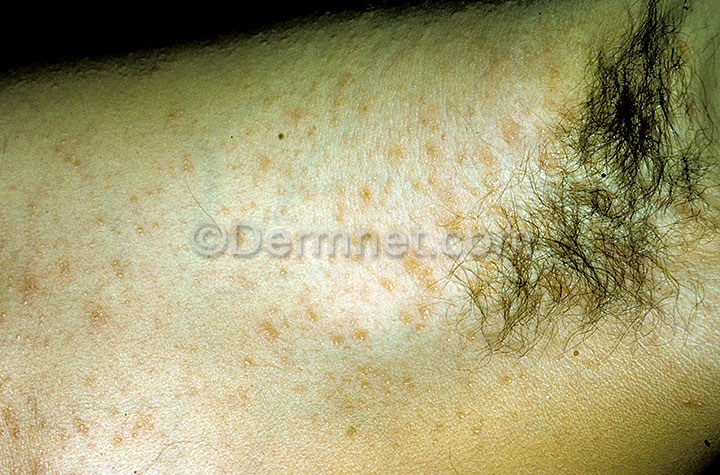
Disease: Systemic Disease